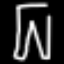
Label: pants